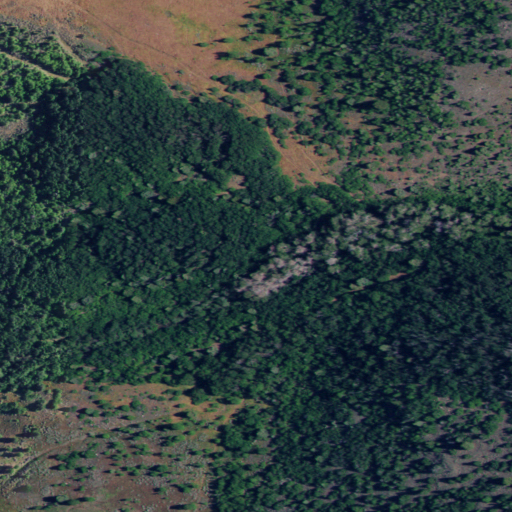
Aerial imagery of valley in Idaho named Oxkiller Canyon containing deciduous forest and shrub